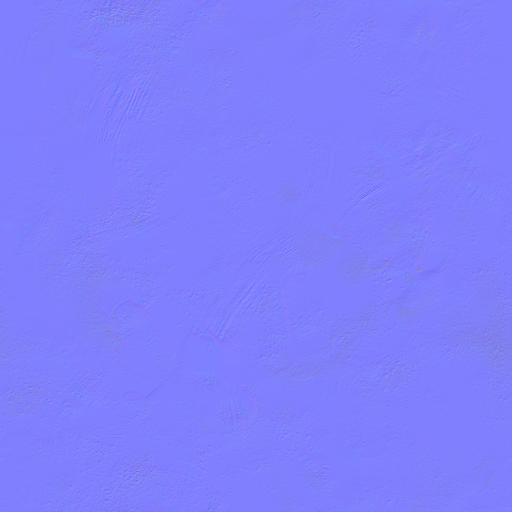
bronze dark erode erosion metal old scratched scratches